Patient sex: M
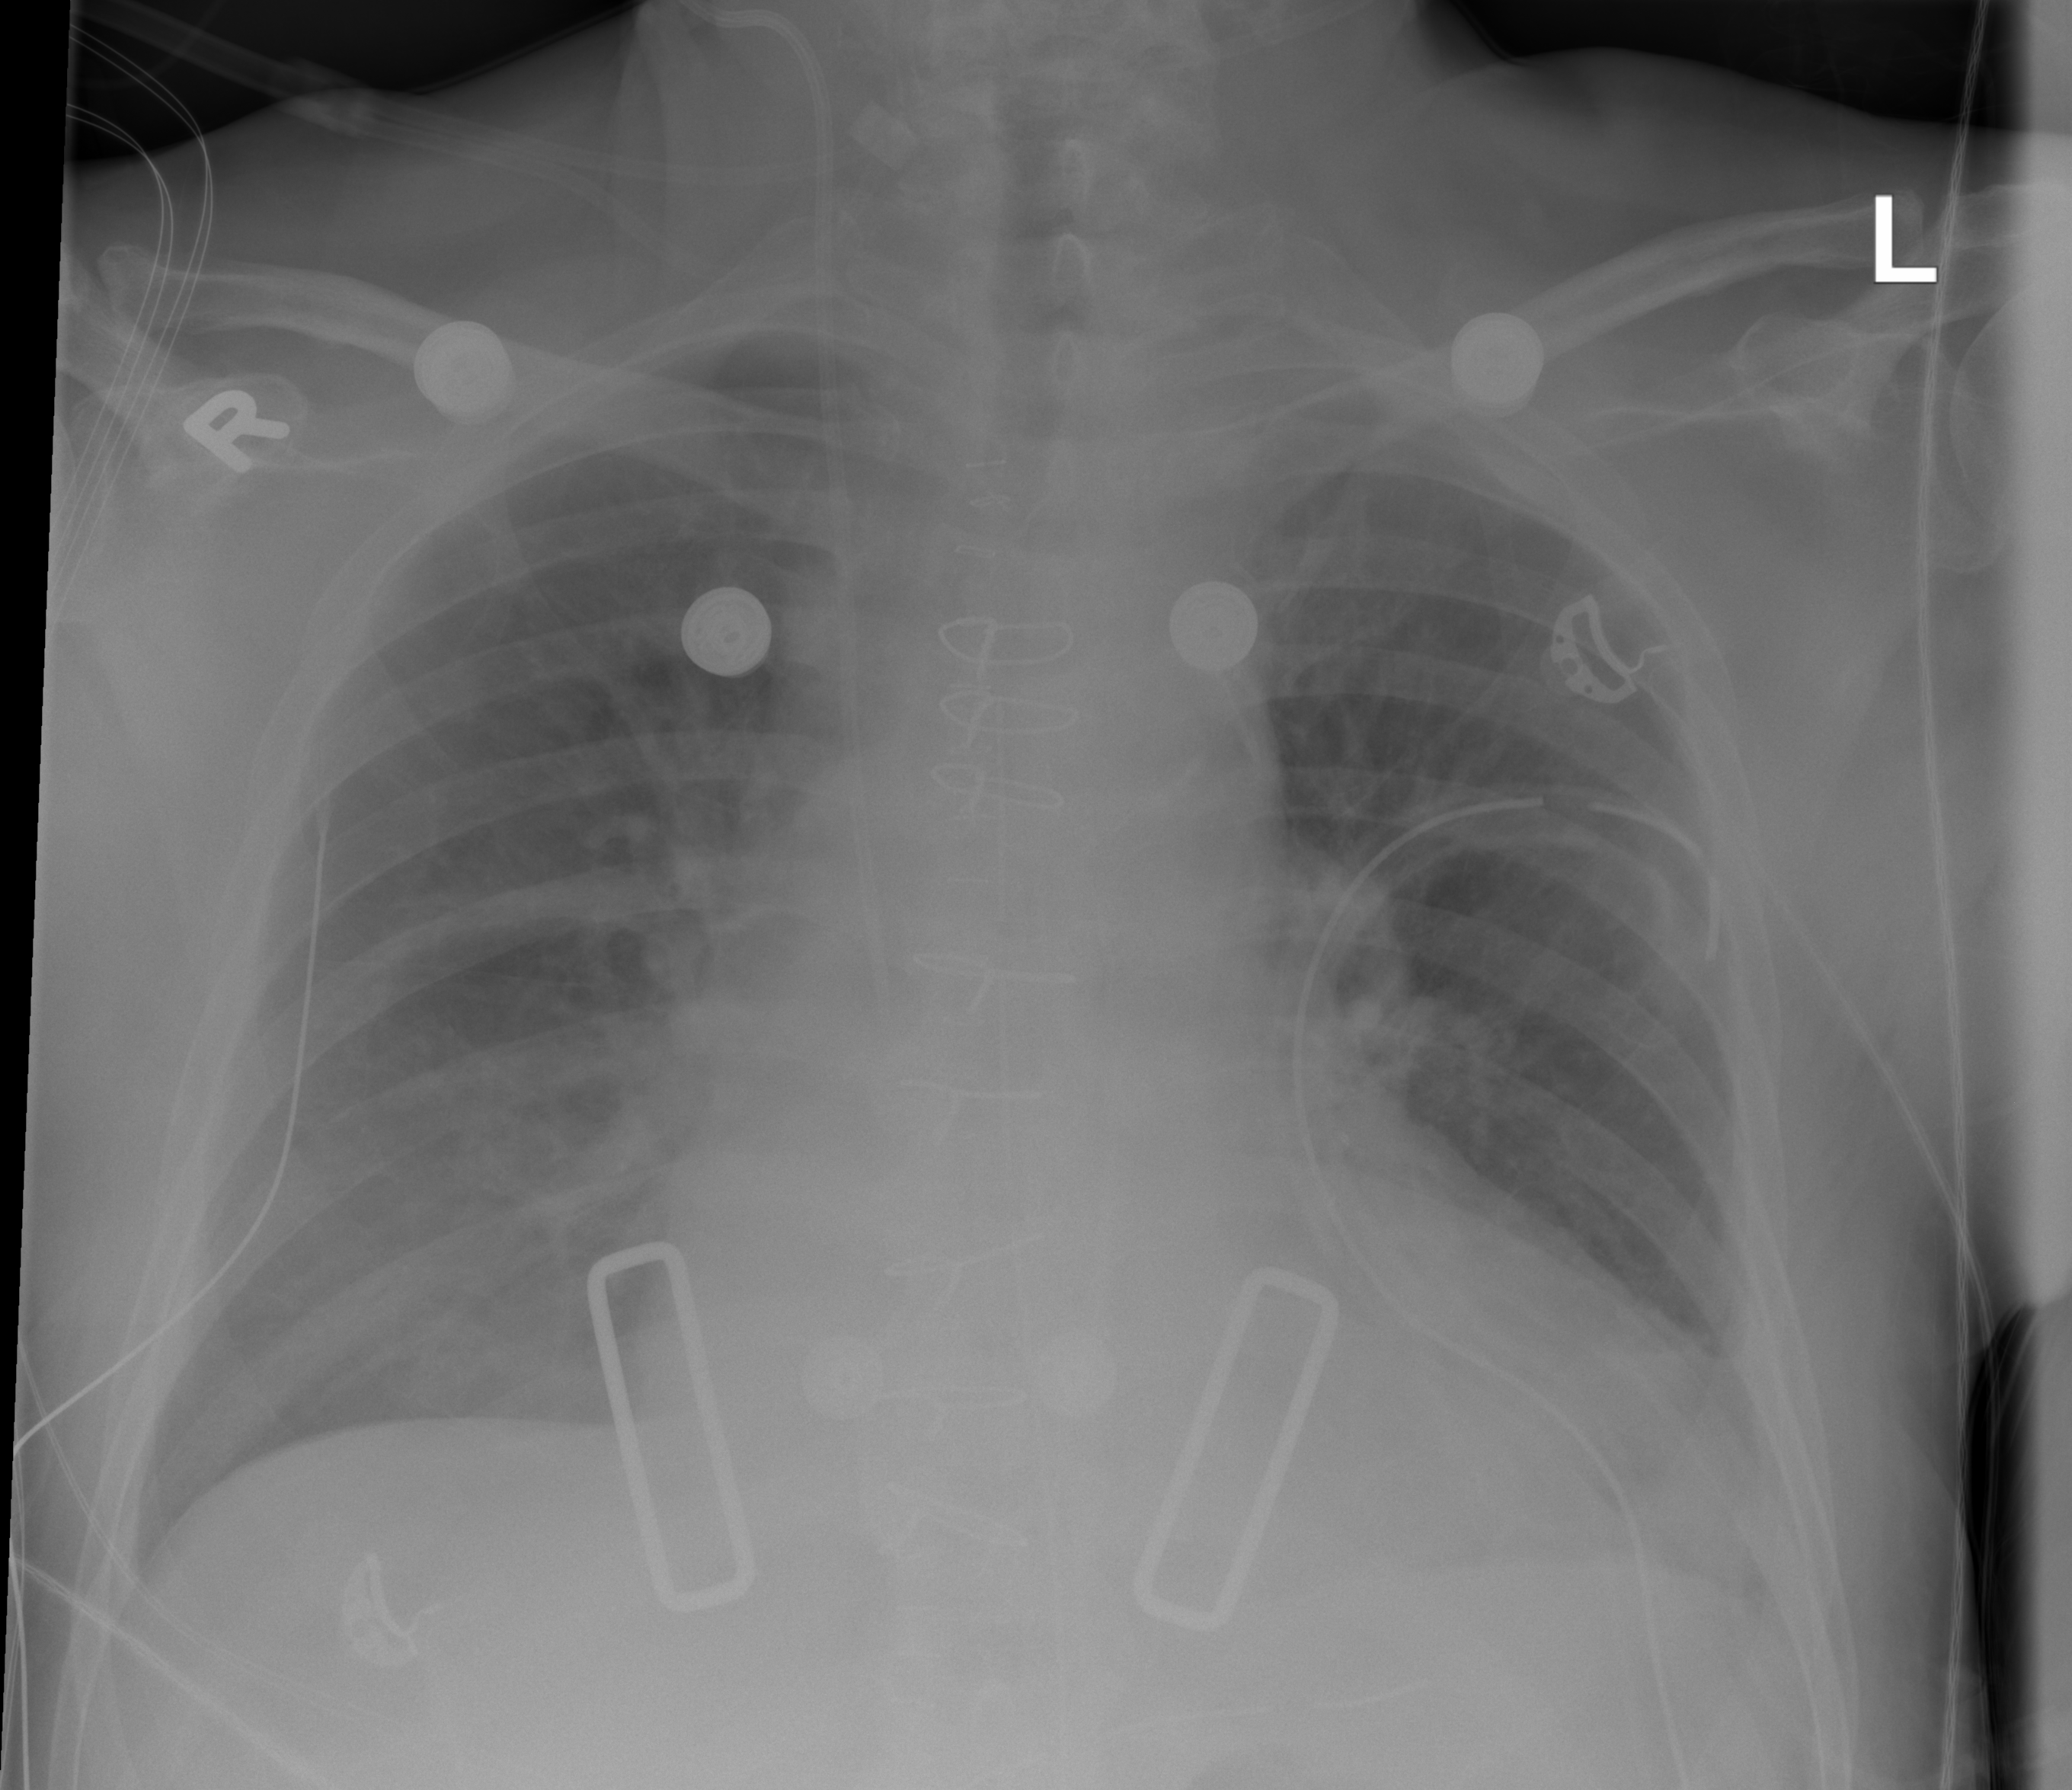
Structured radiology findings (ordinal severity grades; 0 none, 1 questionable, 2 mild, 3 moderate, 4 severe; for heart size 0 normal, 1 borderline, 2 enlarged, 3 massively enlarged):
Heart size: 2
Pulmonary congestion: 1
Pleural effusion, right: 0
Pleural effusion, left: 2
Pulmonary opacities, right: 0
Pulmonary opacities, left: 0
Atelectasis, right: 0
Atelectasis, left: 2